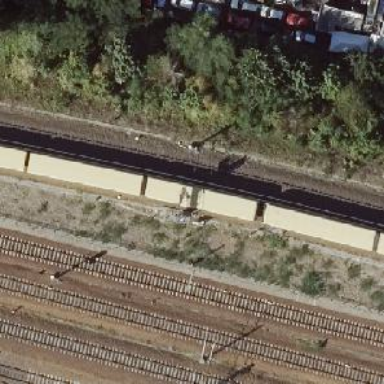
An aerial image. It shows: Railway signal.